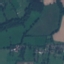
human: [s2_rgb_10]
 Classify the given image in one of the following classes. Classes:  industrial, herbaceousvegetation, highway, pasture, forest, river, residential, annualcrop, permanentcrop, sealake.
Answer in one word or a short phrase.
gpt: Pasture